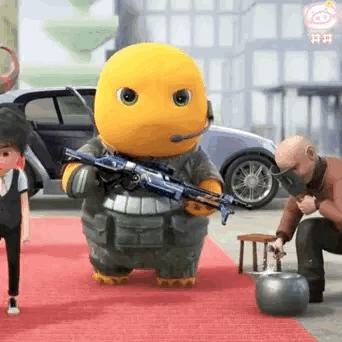
Label: nailong